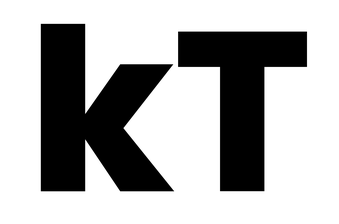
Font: Poppins-ExtraBold